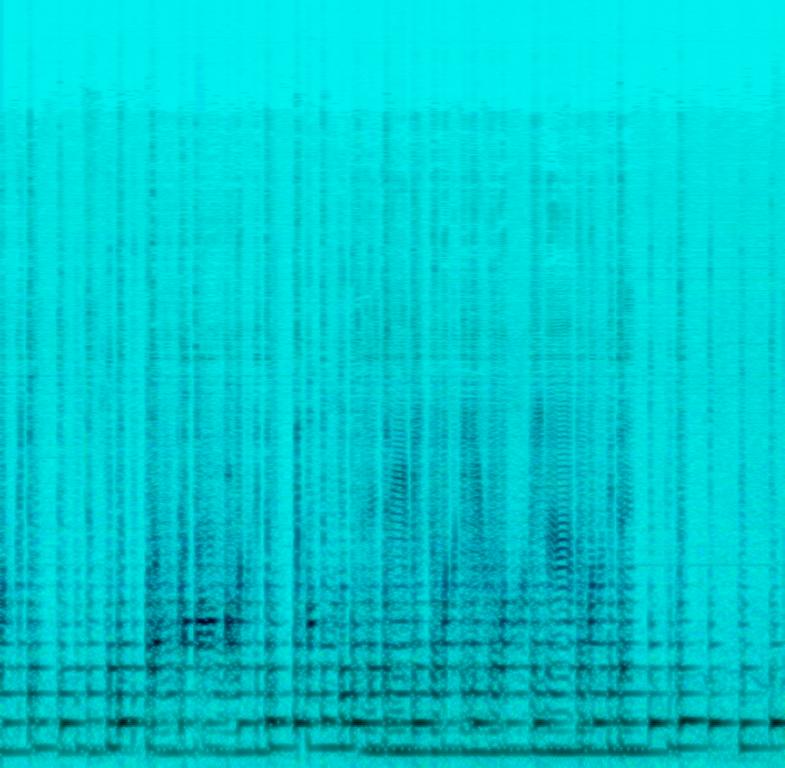
This music is instrumental. The tempo is fast with a groovy didgeridoo harmony with percussion accompaniment. The music is upbeat, catchy, funky, unconventional, engaging, punchy and fun. This music is a Didgeridoo instrumental.